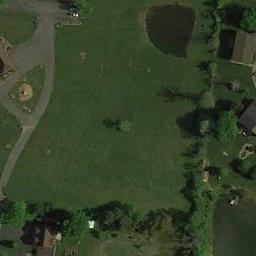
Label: meadow